Question: To scroll from left to right I have this little javascript, that works really well.
'''
window.onscroll=function() {
var scroll = window.scrollY;
$('#page').css('left', '-' + scroll + 'px');
}
'''
But everytime I scroll once to right, and I scroll back to left, the margin of the content changes.

You can see that the scrollbar is at the top at both pictures.
The first one is before the scroll, and the second one is after I scrolled.
<URL>
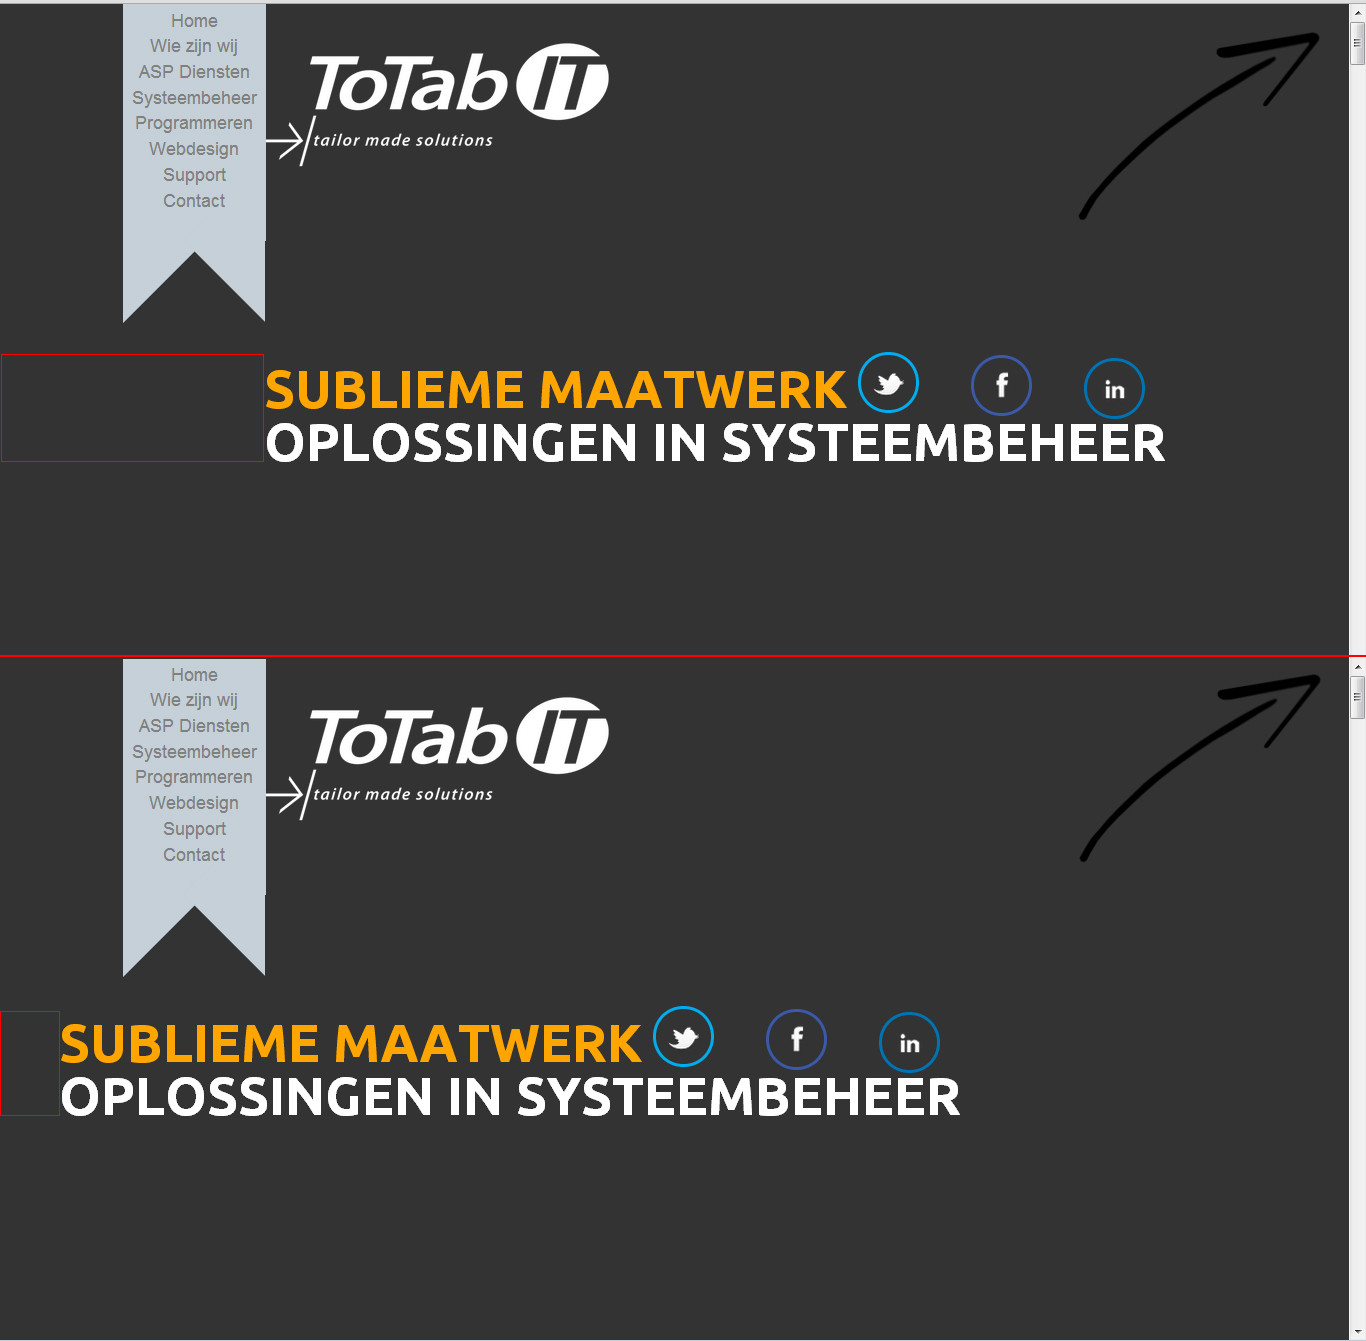
Answer: Adding 'position:fixed' doesn't automatically position the element to the far left. You should add an initial 'left' value for '#page' for consistent results, f.ex:
'''
#page{ left:0 }
'''
Although it looks like you want to have some more space to the left, so try something like:
'''
var init = 200, // the initial left margin
$page = $('#page').css('left', init);
window.onscroll = function() {
$page.css('left', init-window.scrollY);
};
'''